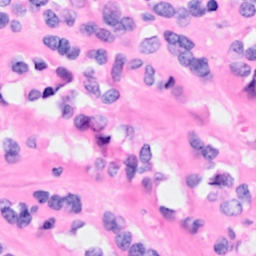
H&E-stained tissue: Breast